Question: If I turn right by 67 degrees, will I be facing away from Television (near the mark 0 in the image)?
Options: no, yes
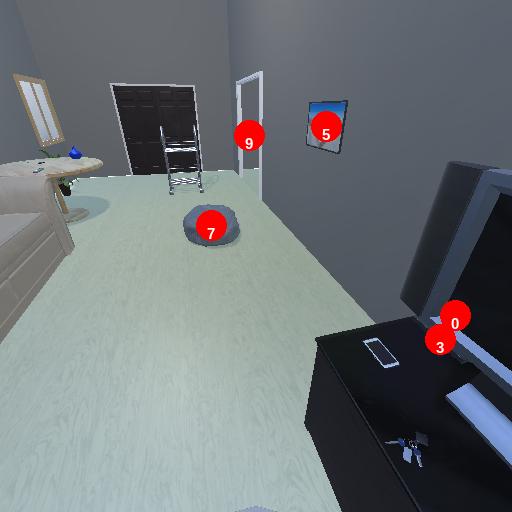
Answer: no